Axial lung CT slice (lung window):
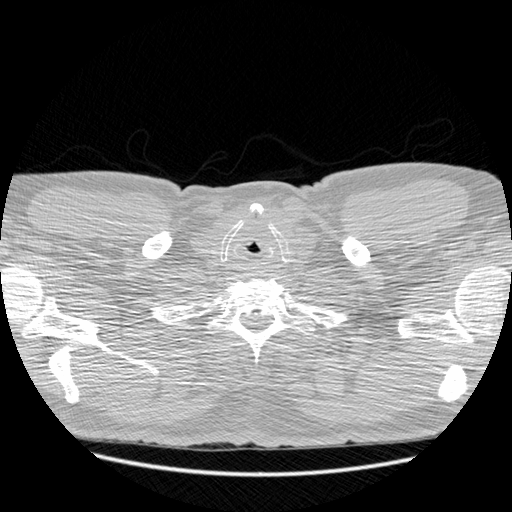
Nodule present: no